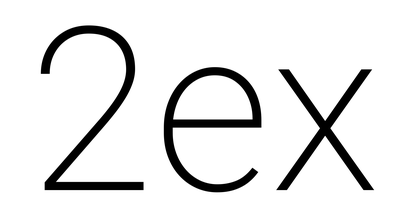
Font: Roboto_ExtraLight